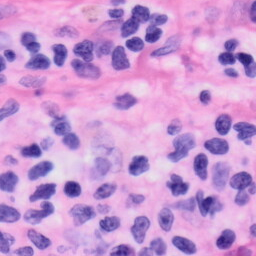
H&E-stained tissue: Skin